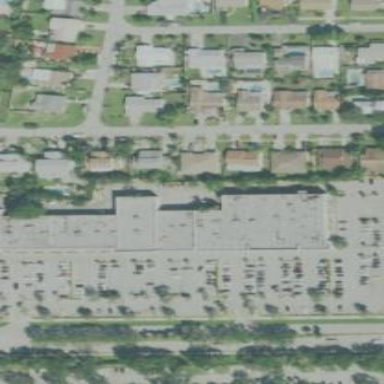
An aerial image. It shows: Retail area.